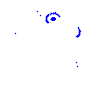
Particle: electron